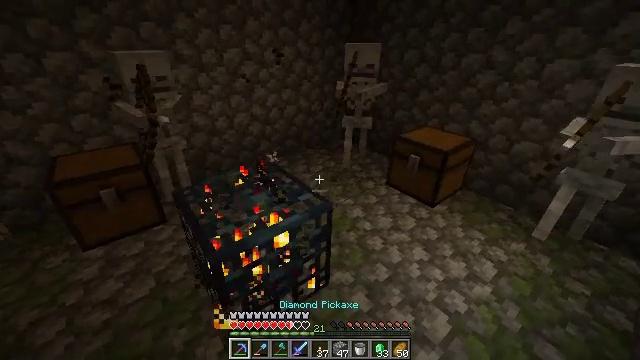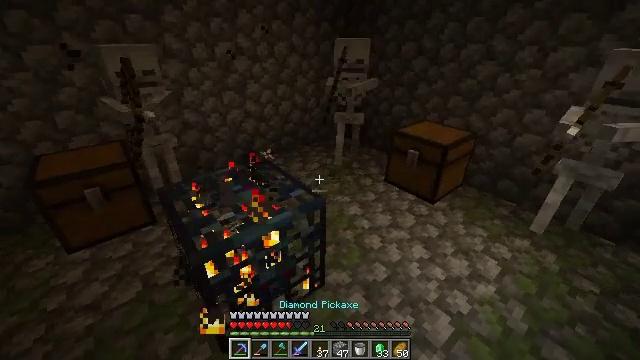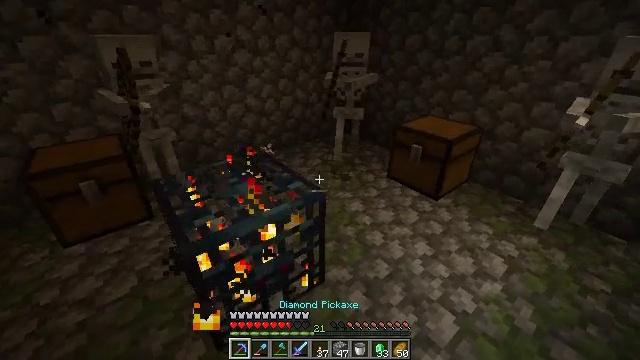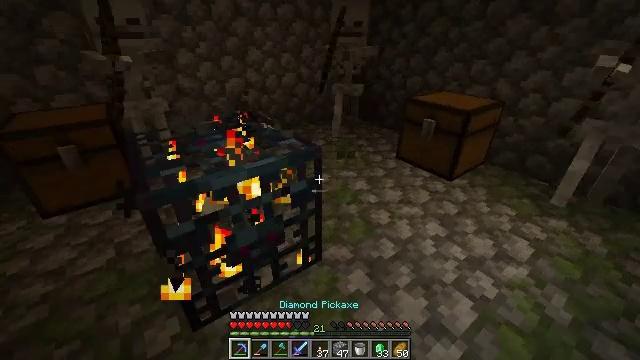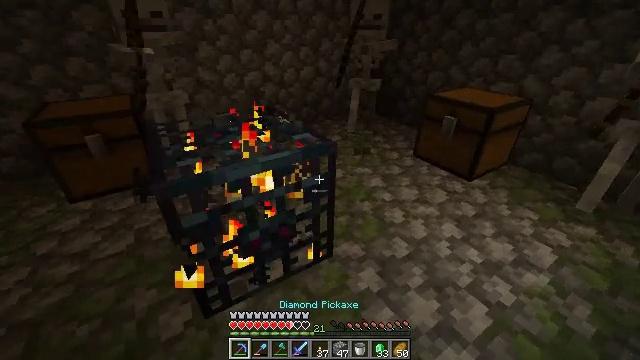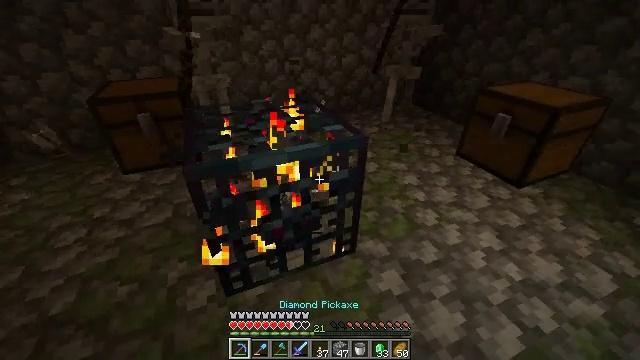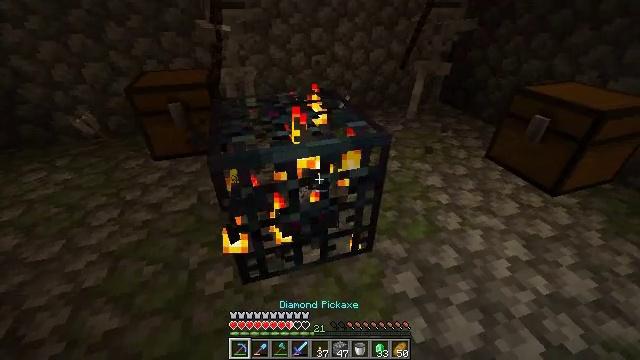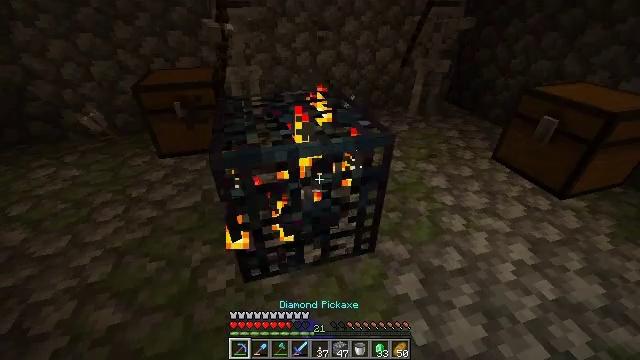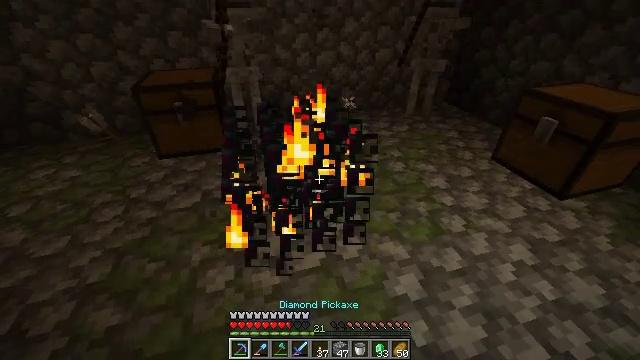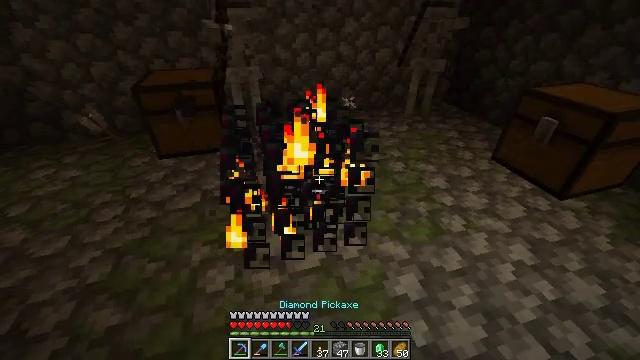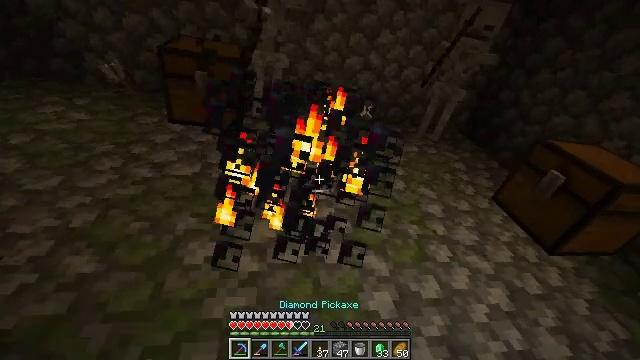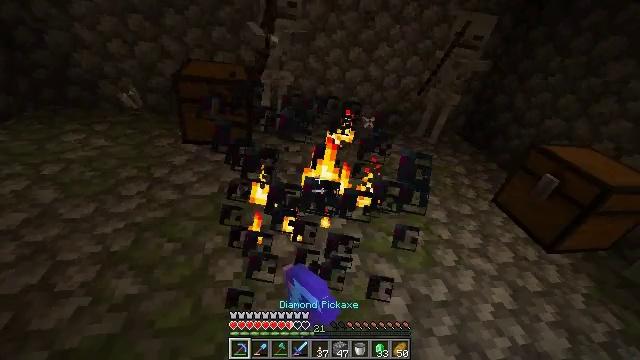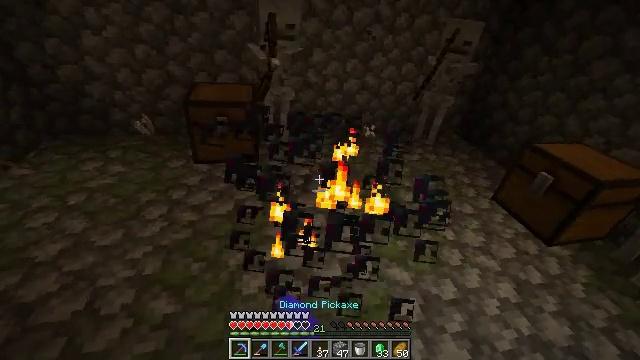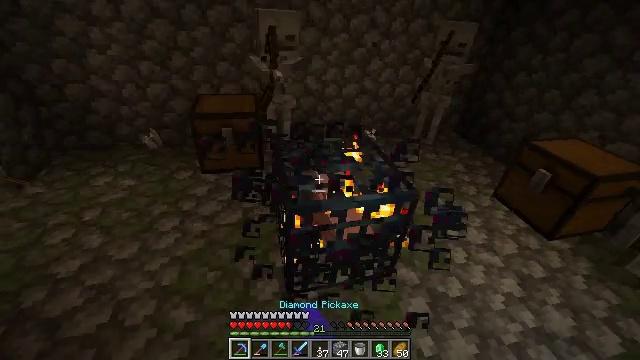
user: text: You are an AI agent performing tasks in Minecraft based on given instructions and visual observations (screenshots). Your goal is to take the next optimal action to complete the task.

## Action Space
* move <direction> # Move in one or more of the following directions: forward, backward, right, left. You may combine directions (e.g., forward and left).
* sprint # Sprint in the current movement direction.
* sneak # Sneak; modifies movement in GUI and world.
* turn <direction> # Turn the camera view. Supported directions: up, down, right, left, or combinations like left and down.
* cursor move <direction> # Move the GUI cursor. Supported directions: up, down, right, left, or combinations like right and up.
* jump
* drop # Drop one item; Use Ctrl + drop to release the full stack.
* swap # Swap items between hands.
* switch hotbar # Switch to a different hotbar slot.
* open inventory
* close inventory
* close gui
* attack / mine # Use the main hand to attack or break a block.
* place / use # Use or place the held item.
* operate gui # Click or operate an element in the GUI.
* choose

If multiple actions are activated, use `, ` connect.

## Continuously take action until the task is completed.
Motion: motion action
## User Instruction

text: Mine the spawner block.
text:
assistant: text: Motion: attack / mine
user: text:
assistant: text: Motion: attack / mine
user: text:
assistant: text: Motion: turn left, attack / mine
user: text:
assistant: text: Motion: turn left and down, attack / mine
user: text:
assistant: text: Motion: turn left and down, attack / mine
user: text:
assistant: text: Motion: turn left and down, attack / mine
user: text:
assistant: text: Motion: turn left, attack / mine
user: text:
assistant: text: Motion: attack / mine
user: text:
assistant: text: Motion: attack / mine
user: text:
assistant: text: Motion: attack / mine
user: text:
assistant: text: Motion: attack / mine
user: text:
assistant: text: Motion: attack / mine
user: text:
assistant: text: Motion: attack / mine
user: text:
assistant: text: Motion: attack / mine